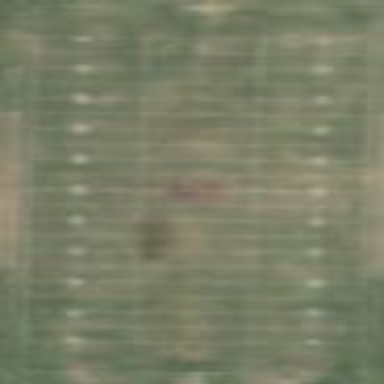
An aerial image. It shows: American football pitch.